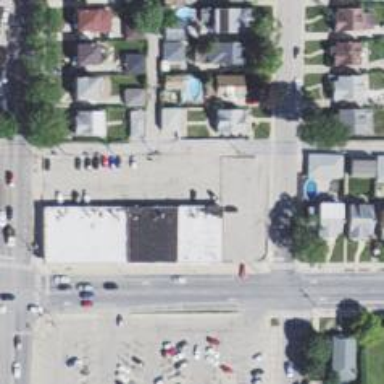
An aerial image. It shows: Convenience shop.